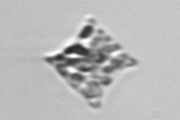
Label: Eucampia